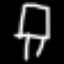
Label: chair